【题型】选择题　【知识点】立体几何　【难度】easy
如图，已知$P,Q,R$分别是正方体$ABCD-A_1B_1C_1D_1$的棱$AB,BC$和$C_1D_1$的中点，由点$P,Q,R$确定的平面$\beta$截该正方体所得截面为（  ）

A. 三角形 \quad B. 四边形 \quad C. 五边形 \quad D. 六边形
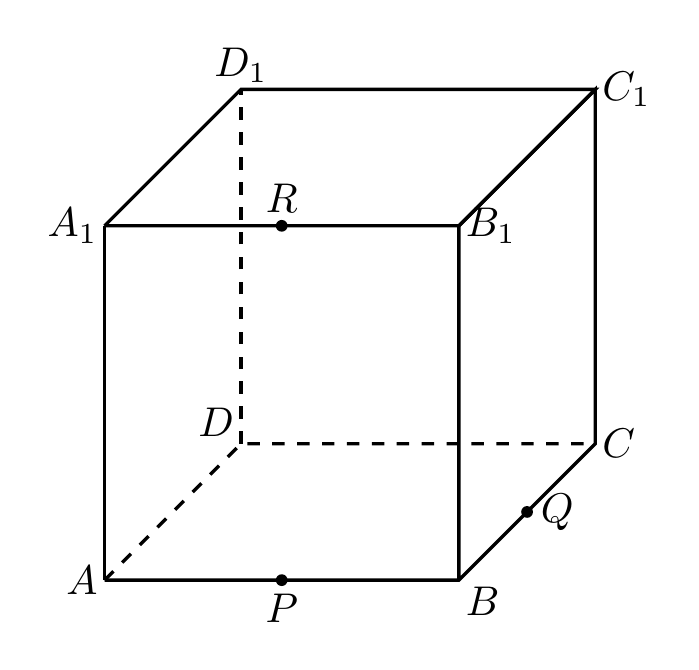
【解答】
【答案】$\boldsymbol{D}$

【详解】解：如图，取$A_1D_1$的中点$T$，\\
$AA_1$的中点$M$，$CC_1$的中点$S$，连接$PM,TM,RS,QS$，

由正方体的性质可知$A_1C_1 \parallel MS \parallel AC$，\\
由中位线性质可知$PQ \parallel AC$，$RT \parallel A_1C_1$，\\
所以，$PQ \parallel MS \parallel RT$，

所以，由点$P,Q,R$确定的平面$\beta$即为截面$PQSR TM$，其为六边形。

故选：$\boldsymbol{D}$。

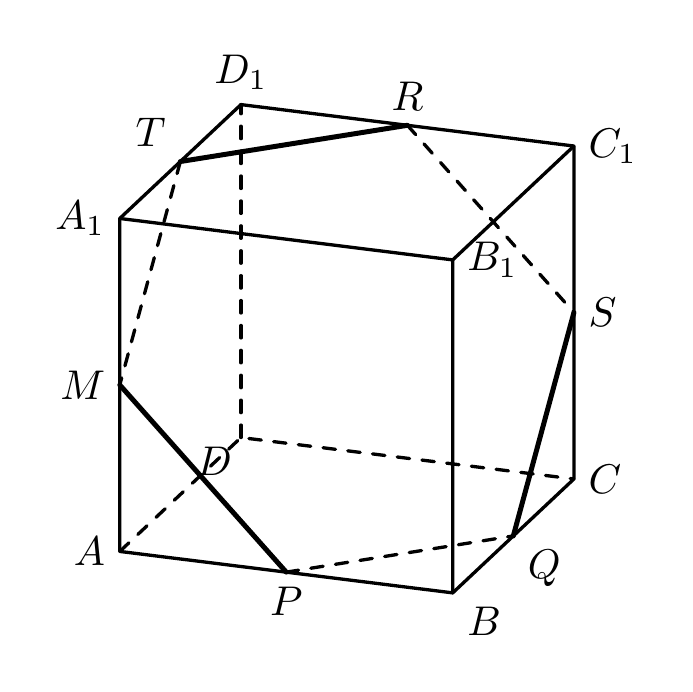